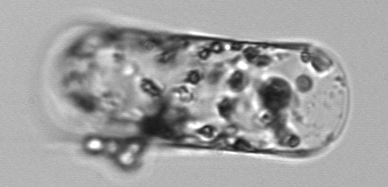
Label: Guinardia_flaccida